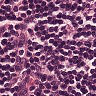
Metastatic tissue present: no